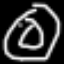
Label: donut